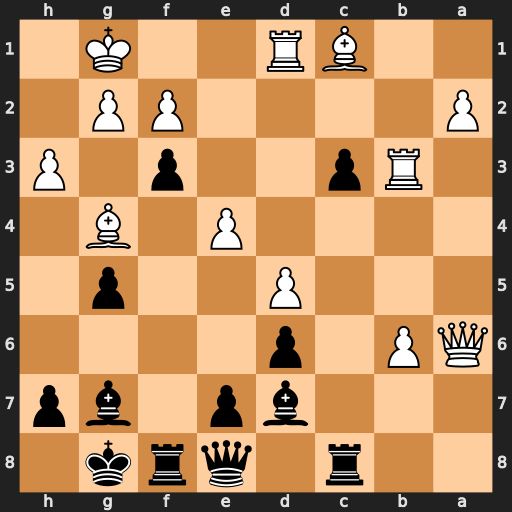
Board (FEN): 2r1qrk1/3bp1bp/QP1p4/3P2p1/4P1B1/1Rp2p1P/P4PP1/2BR2K1
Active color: b
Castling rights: -
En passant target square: -
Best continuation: Bxg4 hxg4 Qd7 gxf3 Rxf3